Interaction volume radius: 5 \u00c5
Interaction volume height: 25 \u00c5
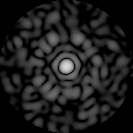
Disorder parameter: 0.822